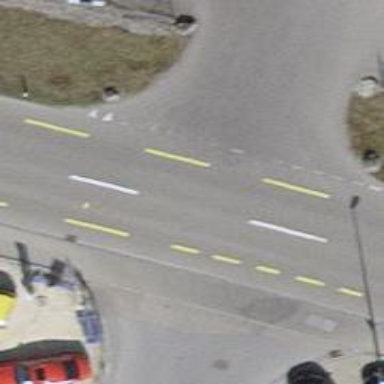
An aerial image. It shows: Tertiary road with asphalt surface and cycle lane on both sides.